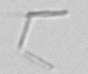
Label: Nanoneis